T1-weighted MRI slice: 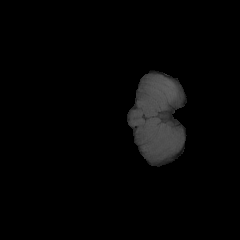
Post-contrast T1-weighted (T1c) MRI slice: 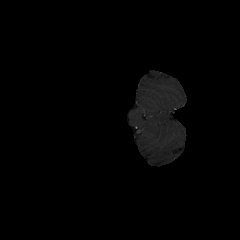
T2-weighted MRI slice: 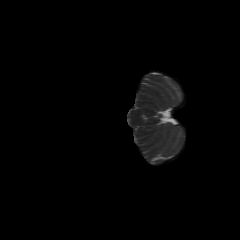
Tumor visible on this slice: no